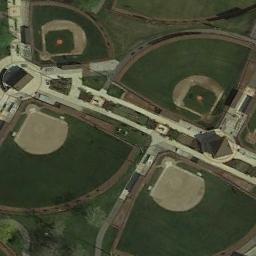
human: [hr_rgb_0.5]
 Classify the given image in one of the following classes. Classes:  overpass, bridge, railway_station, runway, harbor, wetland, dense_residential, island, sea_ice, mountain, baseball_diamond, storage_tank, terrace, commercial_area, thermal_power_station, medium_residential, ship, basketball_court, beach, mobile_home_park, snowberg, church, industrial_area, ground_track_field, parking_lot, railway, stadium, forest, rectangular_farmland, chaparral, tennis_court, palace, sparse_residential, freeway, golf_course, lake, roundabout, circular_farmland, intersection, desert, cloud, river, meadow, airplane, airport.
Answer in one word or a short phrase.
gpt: baseball_diamond